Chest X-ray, AP view. Patient: 33 years old, sex F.
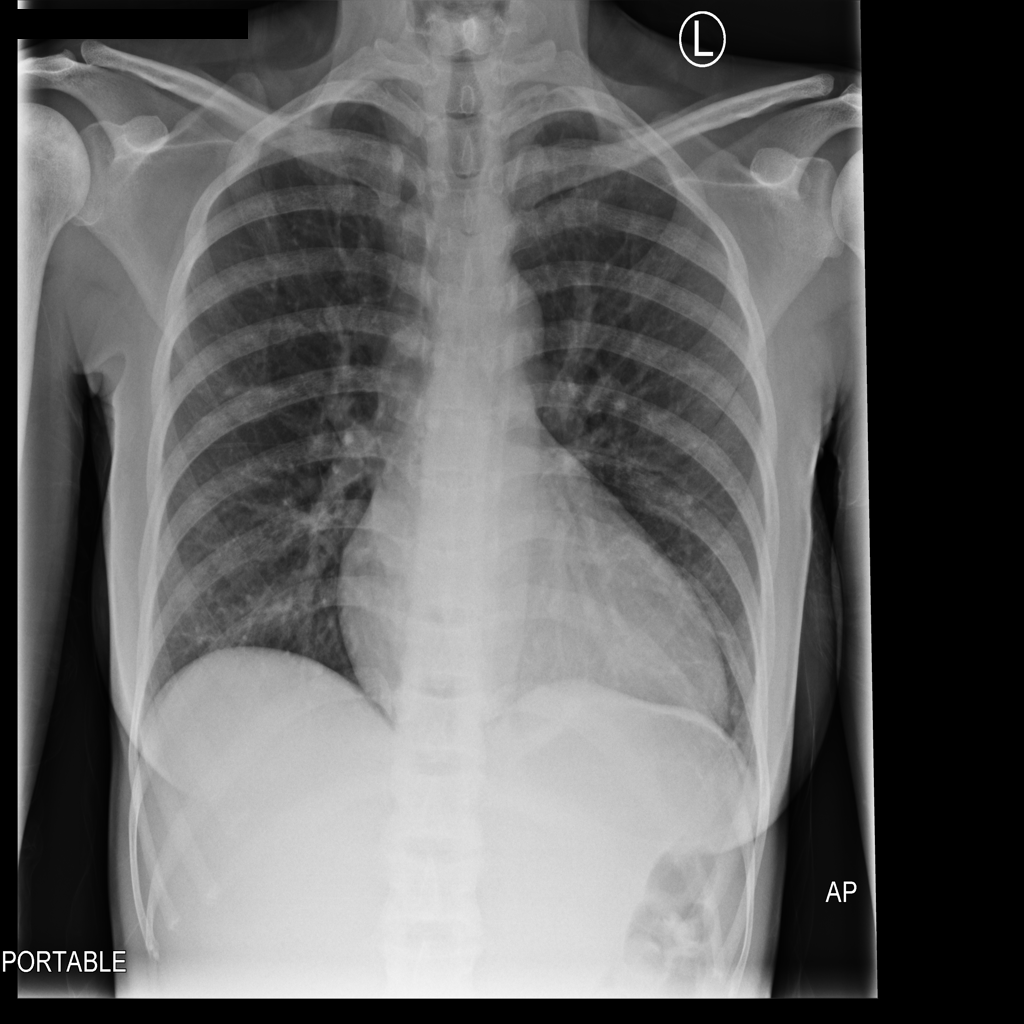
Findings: Cardiomegaly